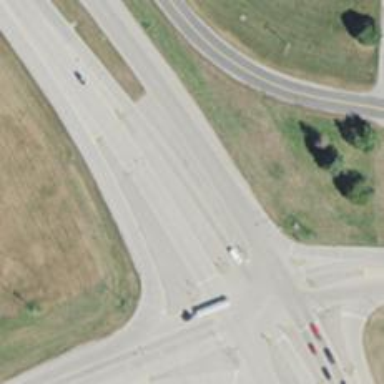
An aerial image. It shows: Trunk link highway.